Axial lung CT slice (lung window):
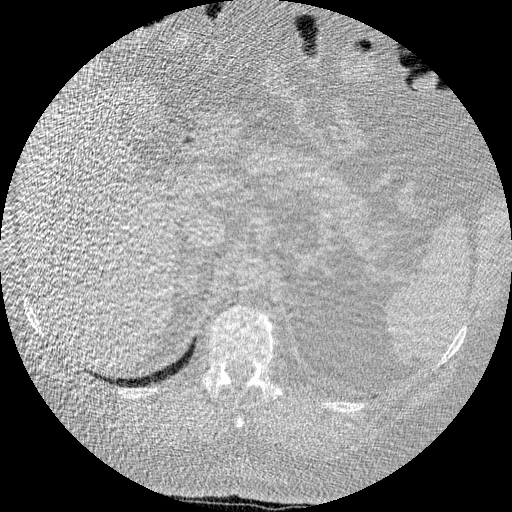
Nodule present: no